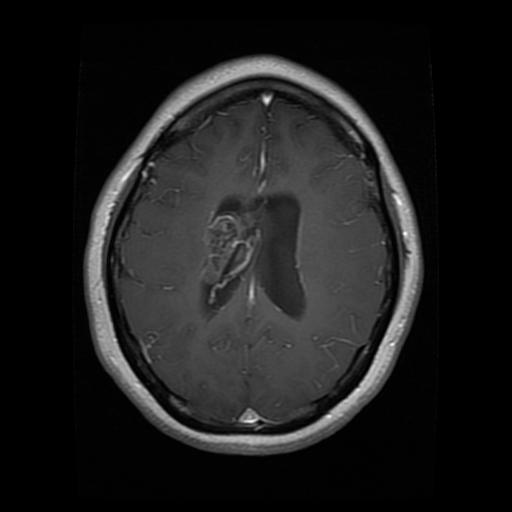
Label: glioma